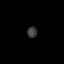
Tissue: lung
Cell type: Fibroblasts
Senescence score: 0.5897
Nuclear area (px): 103
Mean DAPI intensity: 61.01